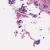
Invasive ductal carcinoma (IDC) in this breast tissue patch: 0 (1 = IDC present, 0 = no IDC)